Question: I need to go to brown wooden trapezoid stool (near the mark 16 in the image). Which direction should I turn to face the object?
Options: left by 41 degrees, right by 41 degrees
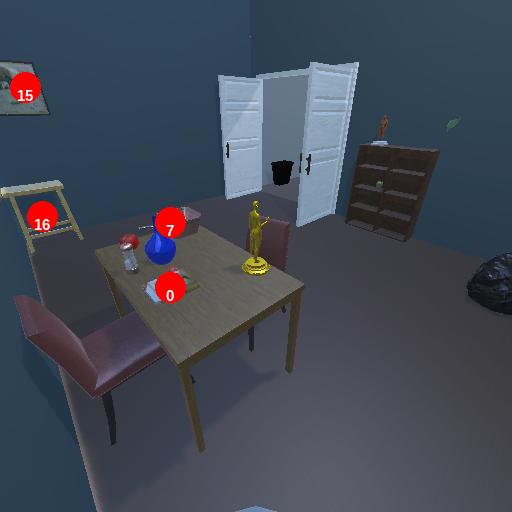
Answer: left by 41 degrees